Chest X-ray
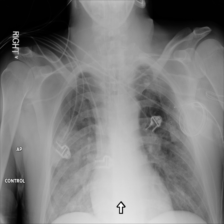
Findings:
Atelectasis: negative
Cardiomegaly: negative
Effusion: negative
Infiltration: negative
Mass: negative
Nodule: negative
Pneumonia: negative
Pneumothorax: negative
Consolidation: negative
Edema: negative
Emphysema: negative
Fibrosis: negative
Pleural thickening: negative
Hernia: negative